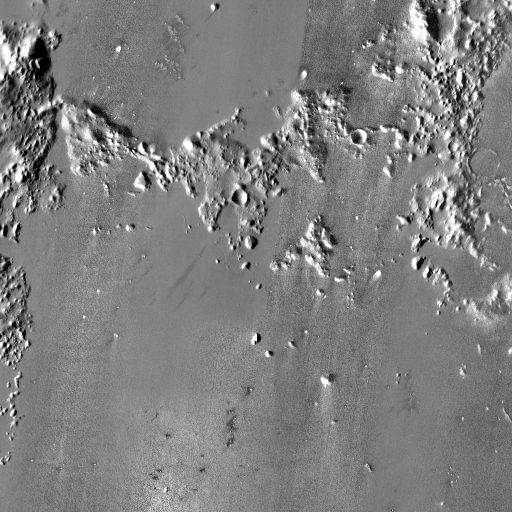
Crater classes present: Background, Other, Buried